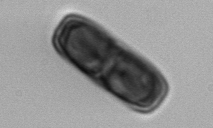
Label: Ephemera